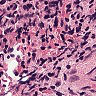
Metastatic tissue present: yes